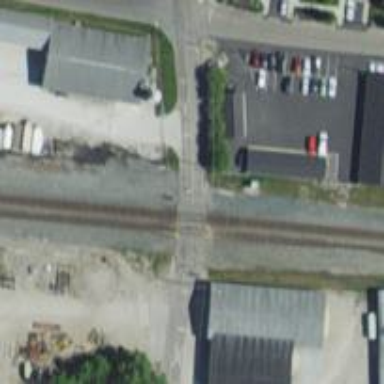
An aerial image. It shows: Level crossing along the railway.